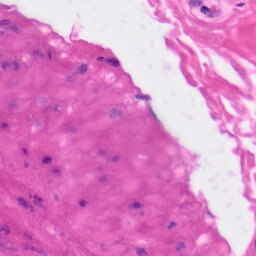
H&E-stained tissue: Skin